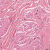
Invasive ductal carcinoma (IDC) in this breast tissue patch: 0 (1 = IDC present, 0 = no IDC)